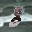
Label: 8